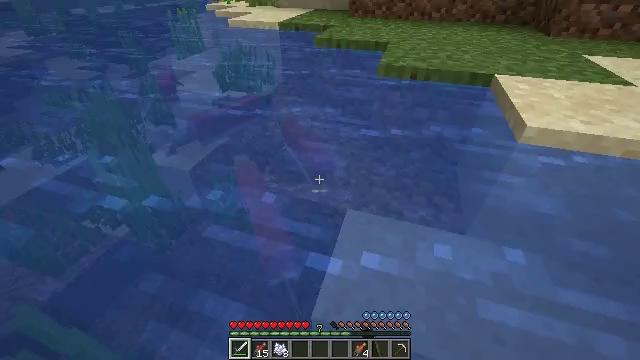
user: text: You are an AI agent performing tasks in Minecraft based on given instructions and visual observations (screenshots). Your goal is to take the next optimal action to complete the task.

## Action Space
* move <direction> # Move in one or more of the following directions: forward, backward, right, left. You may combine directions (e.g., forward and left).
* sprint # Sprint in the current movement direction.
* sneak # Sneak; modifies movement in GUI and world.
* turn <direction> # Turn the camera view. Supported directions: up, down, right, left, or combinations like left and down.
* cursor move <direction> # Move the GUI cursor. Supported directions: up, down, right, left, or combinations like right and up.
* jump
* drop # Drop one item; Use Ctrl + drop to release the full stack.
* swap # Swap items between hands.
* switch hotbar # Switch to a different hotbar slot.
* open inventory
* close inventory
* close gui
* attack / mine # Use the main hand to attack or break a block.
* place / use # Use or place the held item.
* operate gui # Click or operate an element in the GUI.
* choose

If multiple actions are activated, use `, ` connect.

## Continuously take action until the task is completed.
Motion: motion action
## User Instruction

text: Fish and kill the salmon.
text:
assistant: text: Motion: no_op